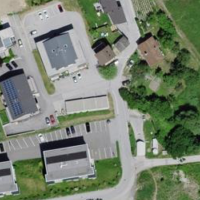
EUNIS habitat code: 40
Species observed at this site:
Primula veris
Aegopodium podagraria